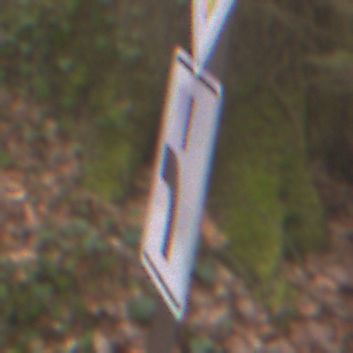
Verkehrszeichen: VerlaufVorfahrtsstrasse5
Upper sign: Vorfahrtsstrasse
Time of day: Midday
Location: Outdoor (Nature)
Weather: Overcast
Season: Autumn
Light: Natural